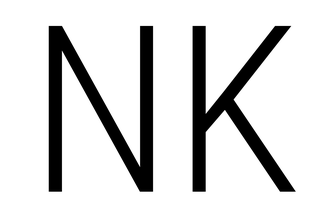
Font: Roboto_Condensed_Light